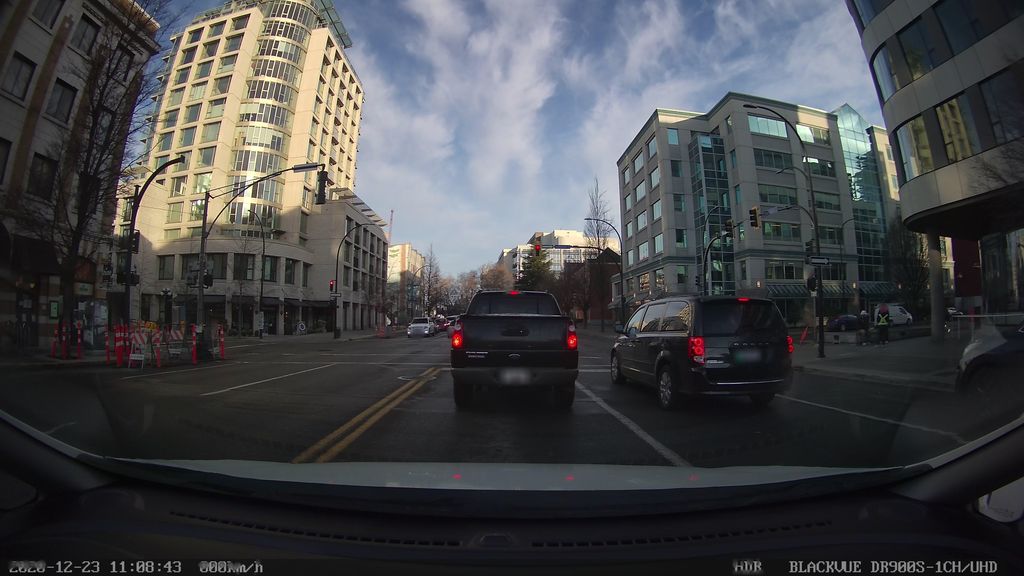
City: victoria